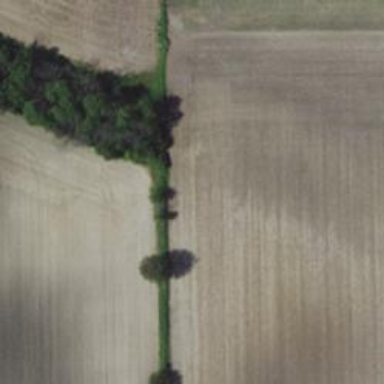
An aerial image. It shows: Row of trees in natural setting.